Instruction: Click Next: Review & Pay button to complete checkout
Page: extras
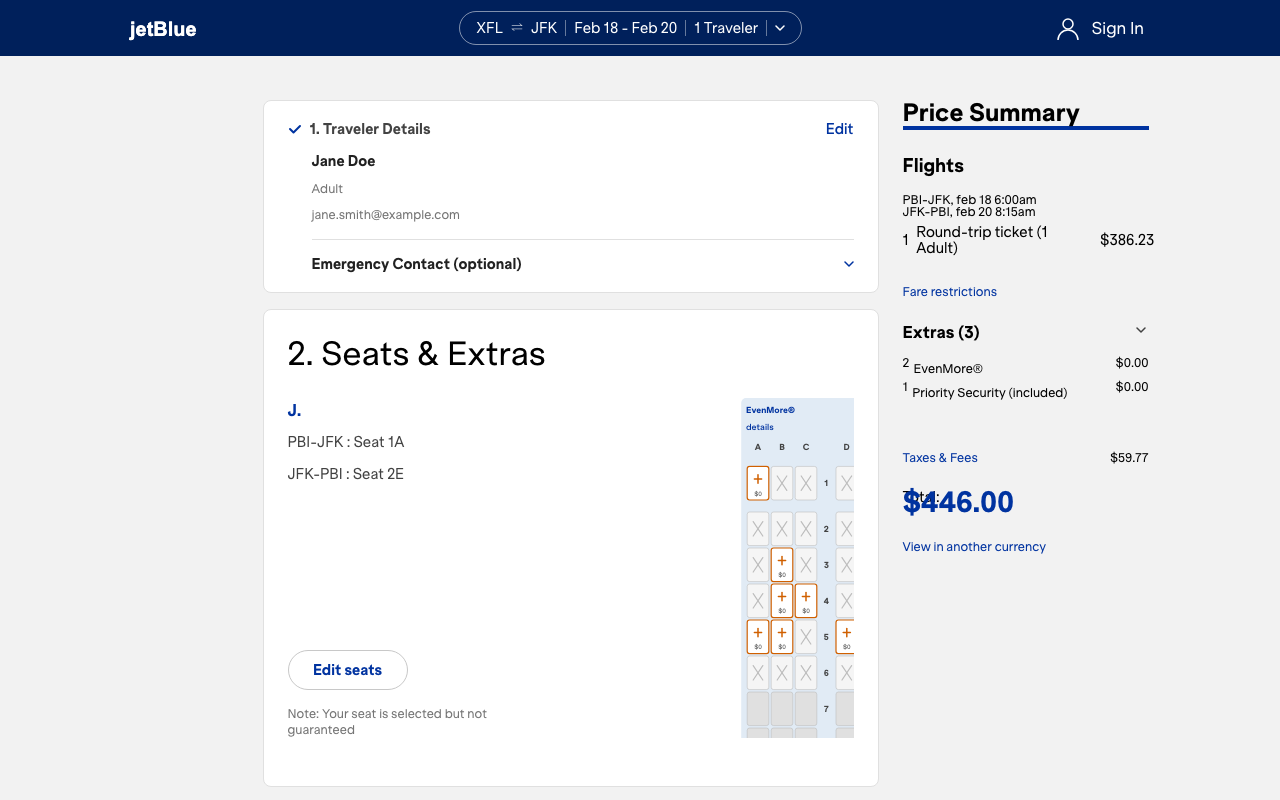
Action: click